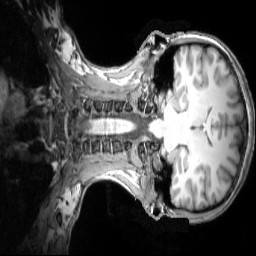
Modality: T1w
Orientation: coronal
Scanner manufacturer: siemens
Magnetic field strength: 3 T
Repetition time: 2.3 s
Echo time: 0.0033 s